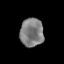
Tissue: prostate
Cell type: T cells
Senescence score: 0.1995
Nuclear area (px): 650
Mean DAPI intensity: 127.111